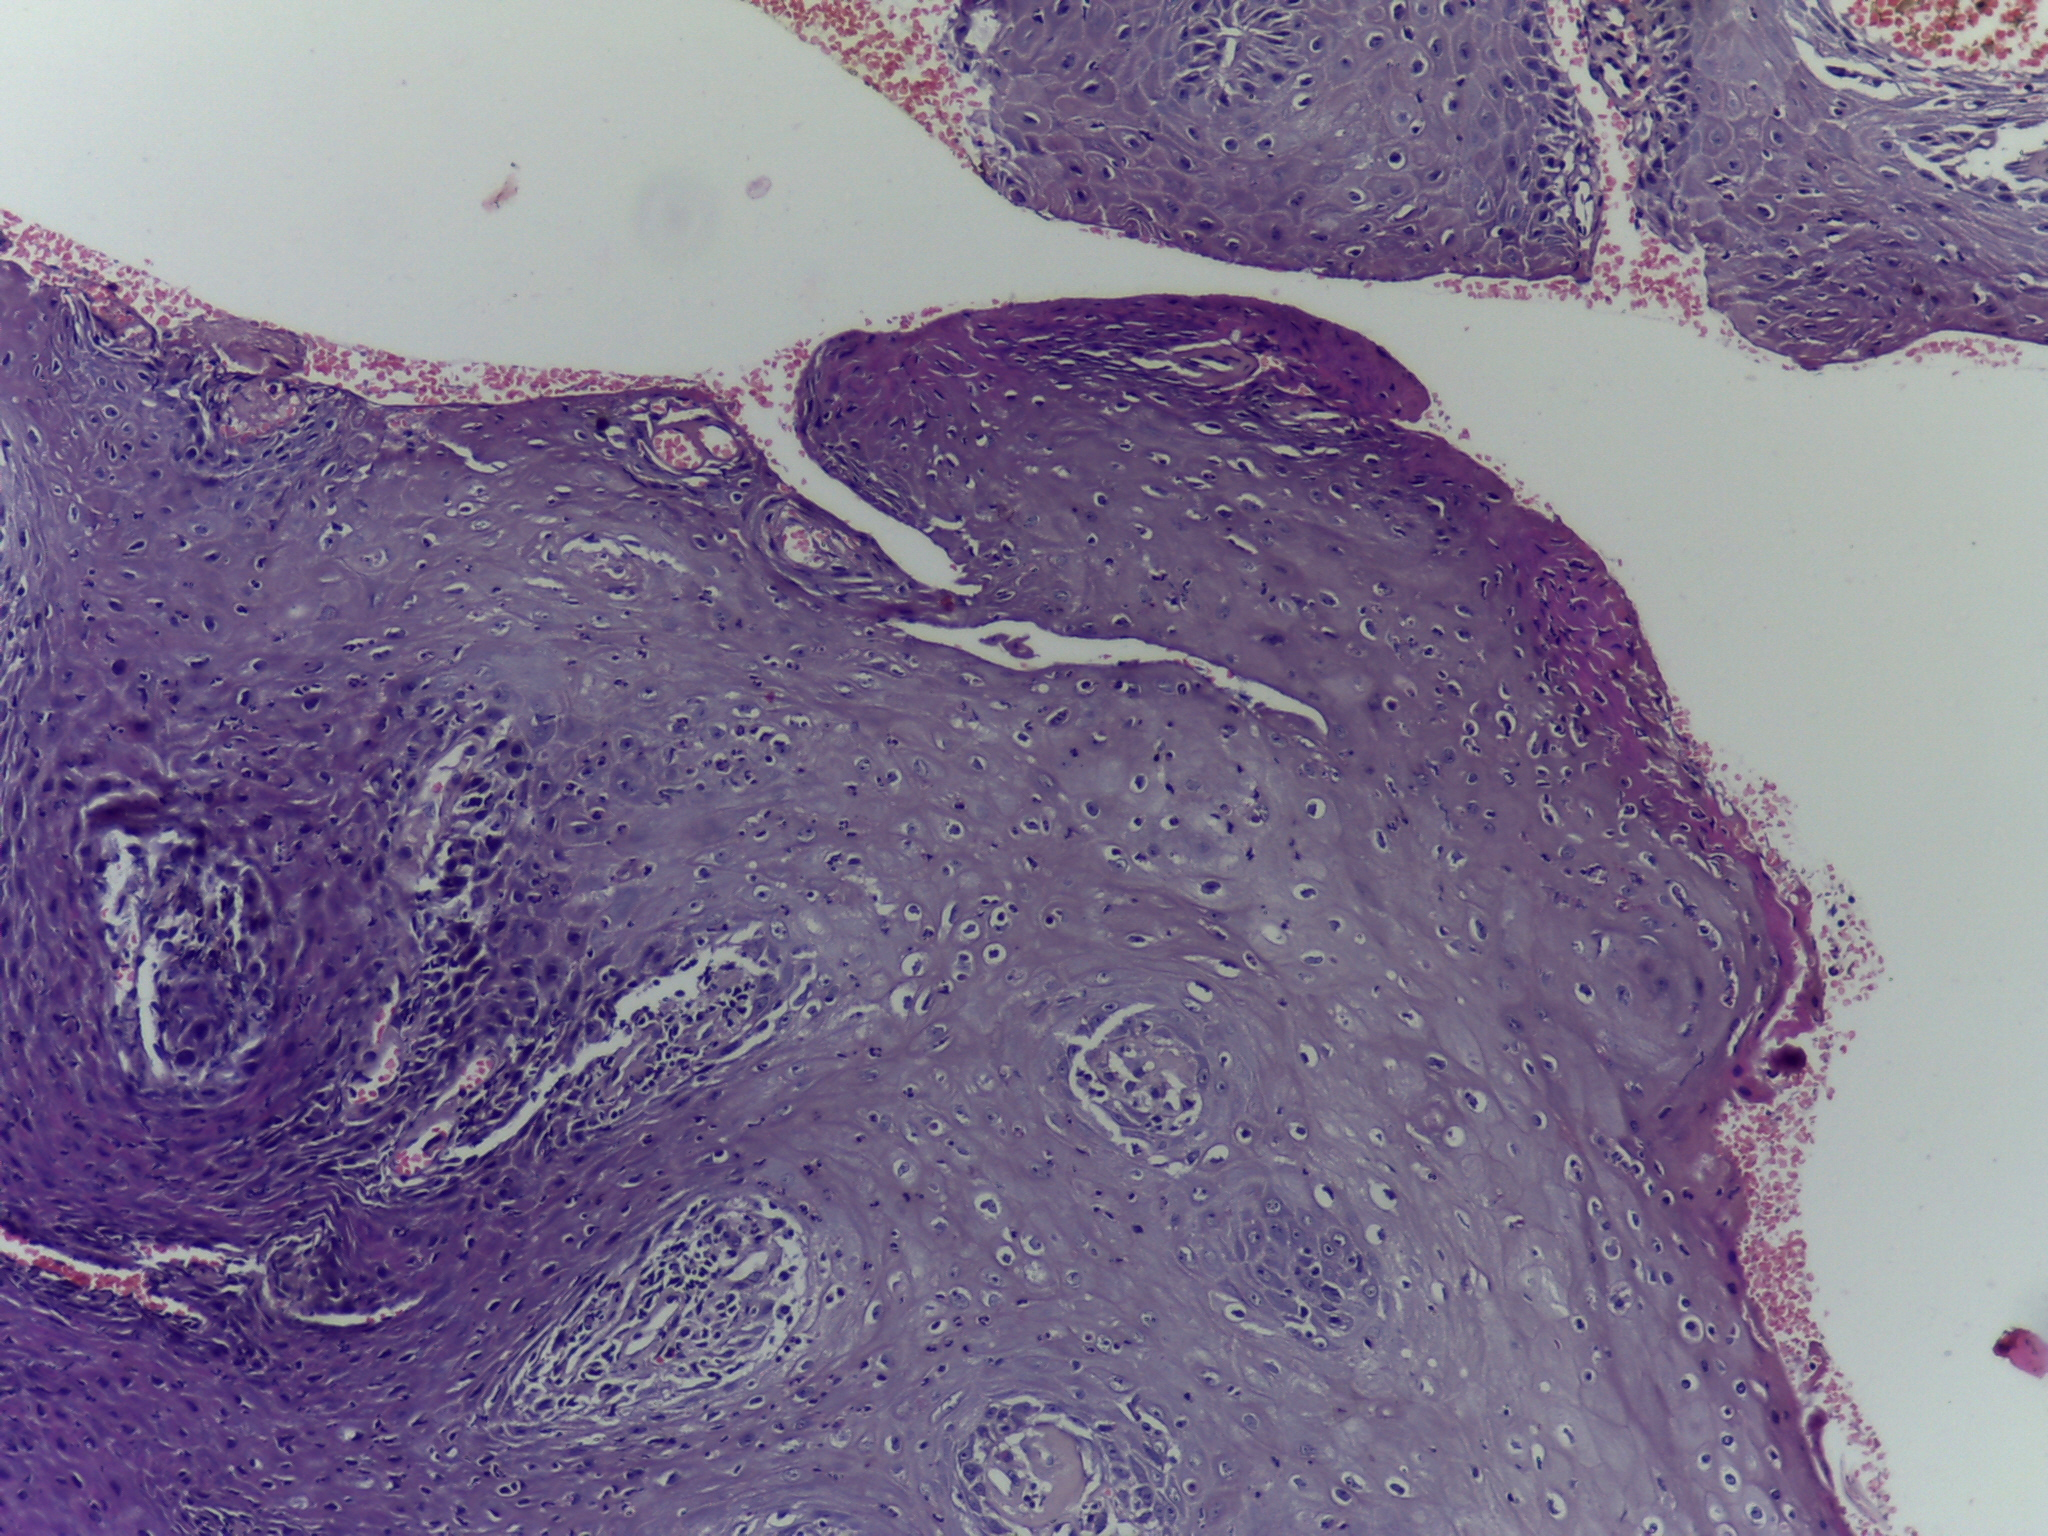
Diagnosis: OSCC